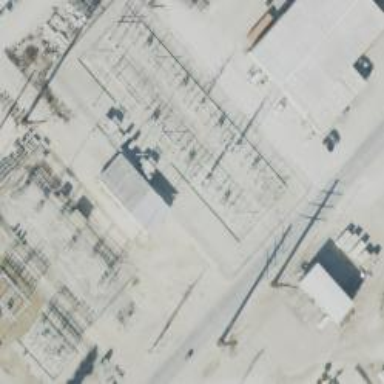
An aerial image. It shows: Switch used for power control.